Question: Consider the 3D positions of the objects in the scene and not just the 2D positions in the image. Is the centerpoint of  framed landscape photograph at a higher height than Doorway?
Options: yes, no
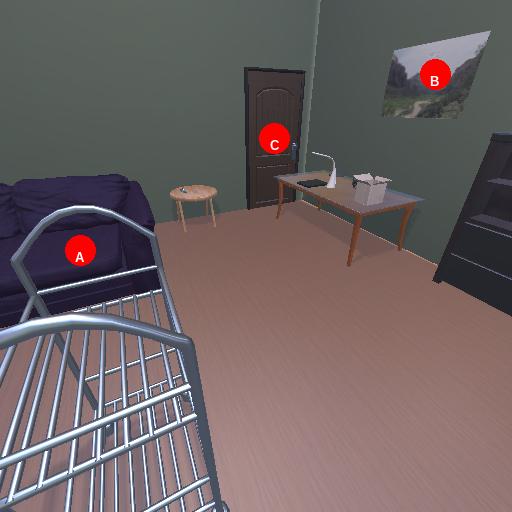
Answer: yes